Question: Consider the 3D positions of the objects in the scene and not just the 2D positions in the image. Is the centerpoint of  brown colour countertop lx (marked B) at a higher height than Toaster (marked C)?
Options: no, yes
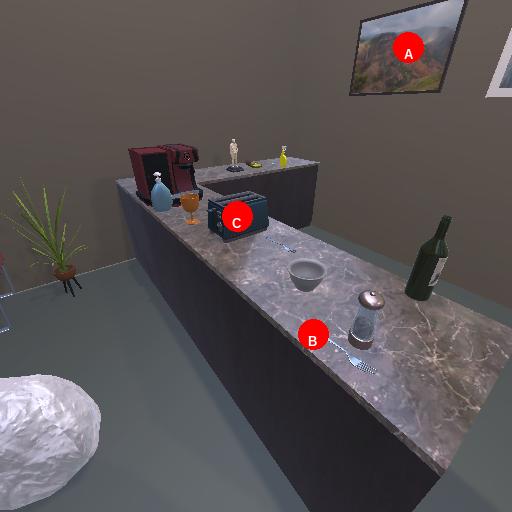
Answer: no